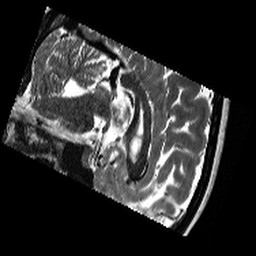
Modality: T2w
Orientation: sagittal
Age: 32
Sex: female
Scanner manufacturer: siemens
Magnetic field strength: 3 T
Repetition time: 13.15 s
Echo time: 0.082 s